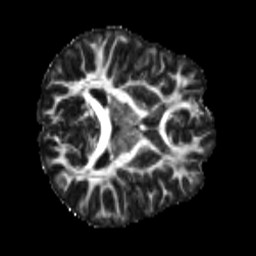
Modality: FA
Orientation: axial
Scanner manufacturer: siemens
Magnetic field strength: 3 T
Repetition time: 4 s
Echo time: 0.0594 s